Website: lowes
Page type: review-order
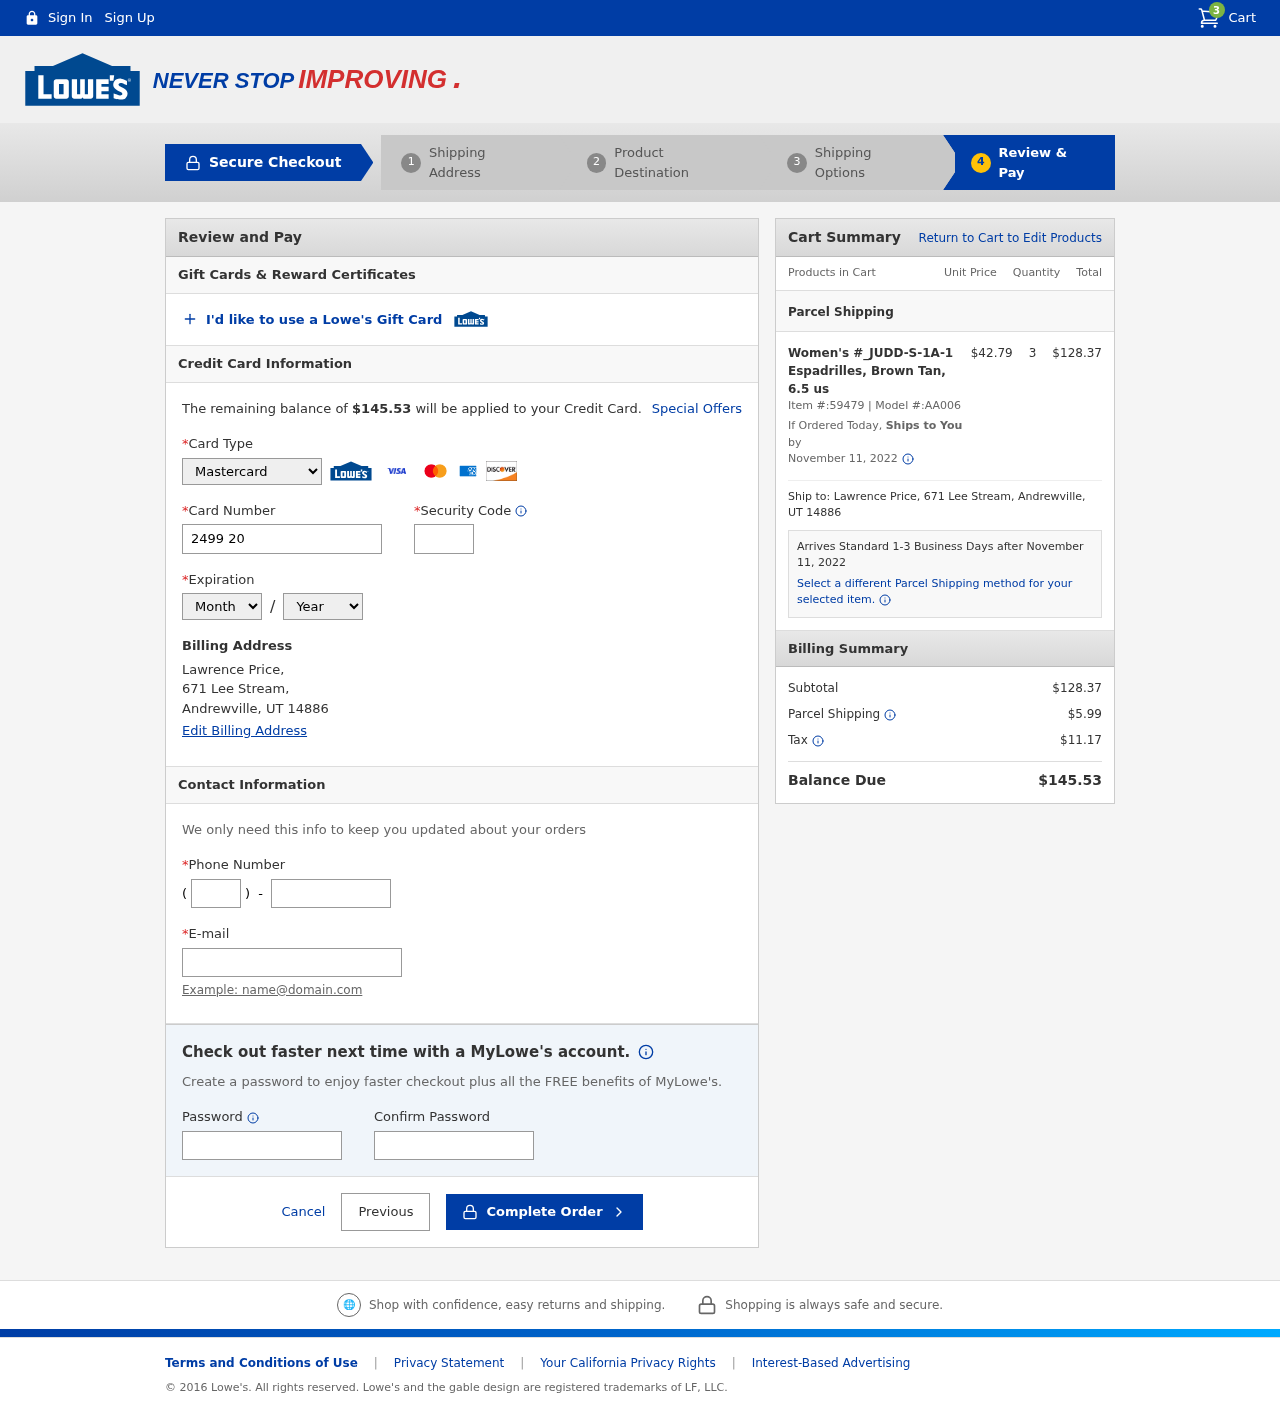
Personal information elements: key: PII_CARD_CVV
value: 187
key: PII_CARD_EXPIRY_MONTH
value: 12
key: PII_CARD_EXPIRY_YEAR
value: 30
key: PII_CARD_NUMBER
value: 2499 2070 6239 8875
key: PII_CARD_TYPE
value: Mastercard
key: PII_CITY
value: Andrewville
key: PII_EMAIL
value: lawrenceprice@hotmail.com
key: PII_FULLNAME
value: Lawrence Price,
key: PII_PHONE
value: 4993216699
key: PII_PHONE_AREA
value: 499
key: PII_POSTCODE
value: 14886
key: PII_STATE_ABBR
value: UT
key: PII_STREET
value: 671 Lee Stream,
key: PII_FULLNAME2
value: Lawrence Price
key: PII_STREET2
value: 671 Lee Stream
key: PII_CITY_STATE_ZIP2
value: Andrewville, UT 14886
Product elements: key: PRODUCT1_NAME
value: Women's #_JUDD-S-1A-1 Espadrilles, Brown Tan, 6.5 us
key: PRODUCT1_PRICE
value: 42.79
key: PRODUCT1_QUANTITY
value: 3
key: PRODUCT1_ITEM_NUMBER
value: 59479
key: PRODUCT1_MODEL_NUMBER
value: AA006
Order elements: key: ORDER_NUM_ITEMS
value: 3
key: ORDER_TOTAL
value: $145.53
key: ORDER_SHIPPING_DATE
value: November 11, 2022
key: ORDER_SUBTOTAL
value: $128.37
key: ORDER_SHIPPING_DATE2
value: November 11, 2022
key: ORDER_SUBTOTAL2
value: $128.37
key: ORDER_SHIPPING_COST
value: $5.99
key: ORDER_TAX
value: $11.17